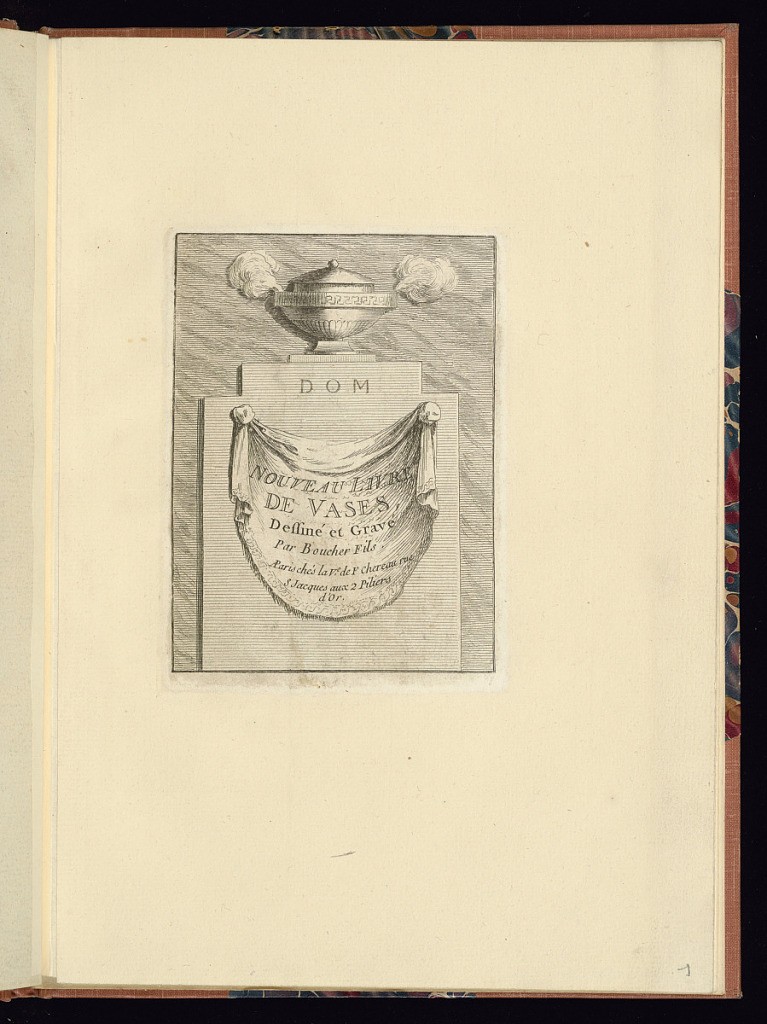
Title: Ornamental Vase Design
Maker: Juste-François Boucher, French, 1736 – 1782
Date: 1755-1768
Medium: Etching and engraving on laid paper
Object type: Print
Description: Lidded vase design in the form of an incense burner, with smoke billowing out of its sides. The vase is decorated with a meander band around its shoulder, and gadrooning at its base. The vase is elevated on a tall plinth, on which is inscribed D.O.M. The plinth has a drapery pinned to it, with the title of the vase series, its author, and published printed on it. The plate is numbered but not signed.